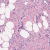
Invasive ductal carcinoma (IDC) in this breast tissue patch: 1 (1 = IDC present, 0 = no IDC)